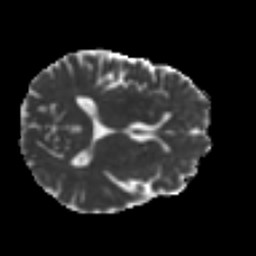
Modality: MD
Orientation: axial
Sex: male
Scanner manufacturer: ge
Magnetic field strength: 3 T
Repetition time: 7 s
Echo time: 0.08 s